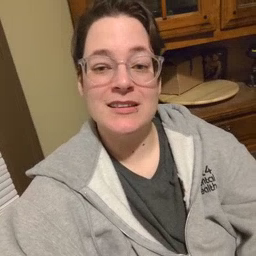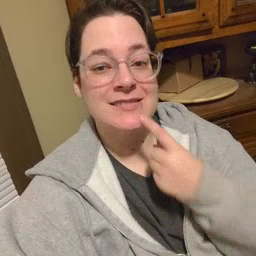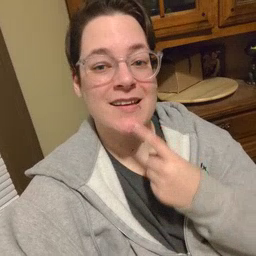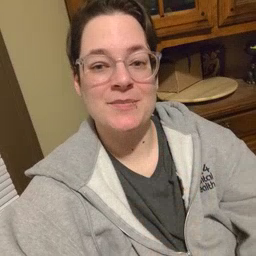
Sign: say